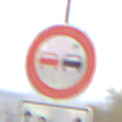
Verkehrszeichen: Ueberholverbot
Zusatzzeichen unten: LaengeEinerStrecke2
Umgebung: Outdoor, Suburban
Tageszeit: MorningAfternoon
Wetter: Overcast
Licht: Natural
Jahreszeit: NotSpecified
Kontrast: LowContrast